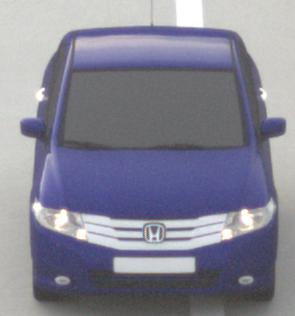
Make: Honda
Model: City
Detailed model: Gen. 6
Model produced from: 2008
Model produced until: 2013
Doors: 4
Color: blue
Road condition: dry road
Daytime: sunrise or sunset
Contrast: low contrast